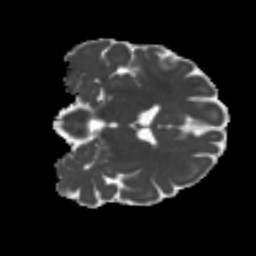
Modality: MD
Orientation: coronal
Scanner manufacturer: siemens
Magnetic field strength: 3 T
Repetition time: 4 s
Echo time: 0.0594 s